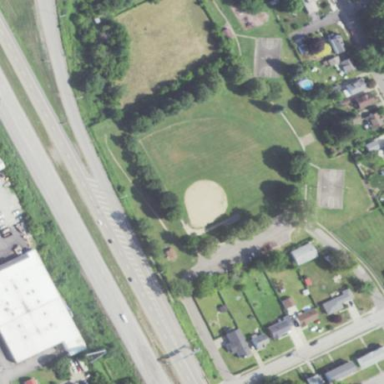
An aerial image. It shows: Baseball pitch for leisure land activities.